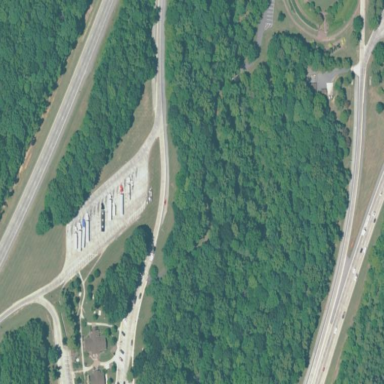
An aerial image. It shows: Rest area along the road.